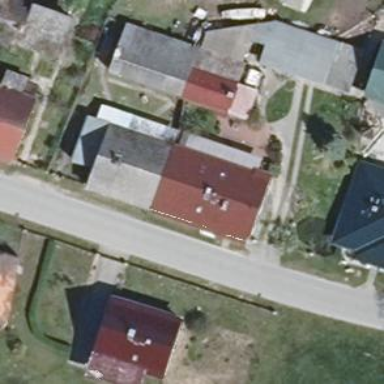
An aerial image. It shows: Building with gabled roof. The roof orientation is along the building.